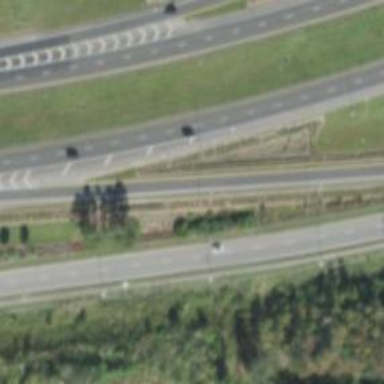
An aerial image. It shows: Motorway link road with diamond junction.